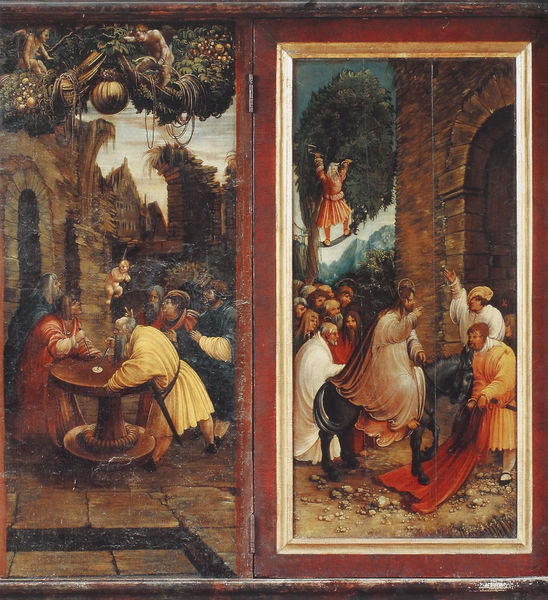
Titel: Hochaltar der Wallfahrts- und Filialkirche zum Kostbaren Blut Christi in Pulkau
Standort: Pulkau, Wallfahrts- und Filialkirche zum Kostbaren Blut Chrtisti (EU - AUT - Niederösterreich)
Schlagwörter: baum, himmel, gelb, bunt, rot, mantel, brunnen, esel, engel, frucht, früchte, ritt, schrank, bogen, tor, ruine, christus, jesus, palmen, putten, jerusalem, putti, brunne, christi, martin, christ, triptichon, palmsonntag, matel